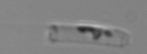
Label: Cerataulina_pelagica